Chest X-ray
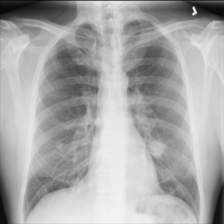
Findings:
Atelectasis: negative
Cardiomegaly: negative
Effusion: negative
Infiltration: negative
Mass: negative
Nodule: negative
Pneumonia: negative
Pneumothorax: negative
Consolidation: negative
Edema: negative
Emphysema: negative
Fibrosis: negative
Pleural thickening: negative
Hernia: negative